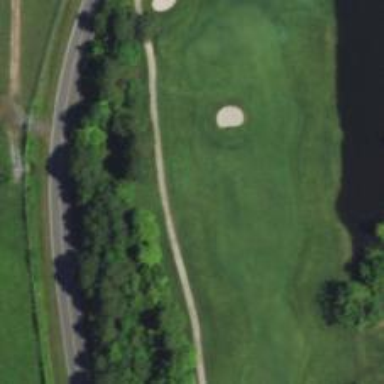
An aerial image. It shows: View of golf hole.